Question: I am trying to edit baseline budget cost values for specific resource assignment and specific date via Project Add-in in C#:
'''
Project project = Globals.ThisAddIn.Application.ActiveProject;
var projectTask = project.ProjectSummaryTask;
foreach (Assignment item in projectTask.Assignments)
{
var data = item.TimeScaleData(start, end,
PjAssignmentTimescaledData.pjAssignmentTimescaledBaseline1BudgetCost,
PjTimescaleUnit.pjTimescaleMonths, 1);
foreach (TimeScaleValue dataItem in data)
{
dataItem.Value = 1000;
}
}
'''
It works fine, but the sum on each month did not calculated correct:

When I am trying to change timescaled data for summary task with same way as I used, I am getting COM error: Invalid argument value.
'''
var data = projectTask.TimeScaleData(start, end,
PjTaskTimescaledData.pjTaskTimescaledBaseline1BudgetCost,
PjTimescaleUnit.pjTimescaleMonths, 1);
foreach (TimeScaleValue dataItem in data)
{
dataItem.Value = 1000;
}
'''
Exception: Invalid Argument Value
in Microsoft.Office.Interop.MSProject.Task.TimeScaleData(Object StartDate, Object EndDate, PjTaskTimescaledData Type, PjTimescaleUnit TimeScaleUnit, Int32 Count).
What I am doing wrong?
Thanks.
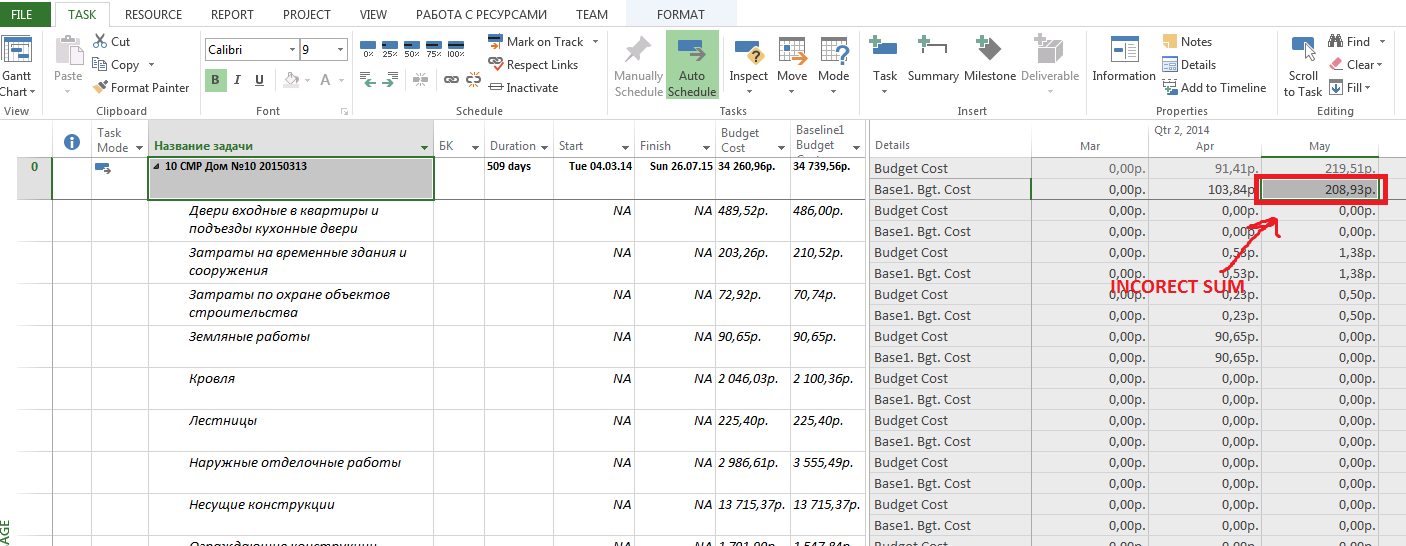
Answer: Late, I know but... When I was setting ActualWork, I had to add "h" on to the end, basically setting it as a string instead of a decimal. It's a little hard to read, but it looks like your attached image has a "p" after the number. Try 'dataItem.Value = "1000p";' instead.
This may be equivalent to your foreach loop, but I also found that it indexed starting at 1. I had to use 'data[ 1 ].Value = decHours.ToString() + "h";'.